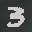
Label: 3